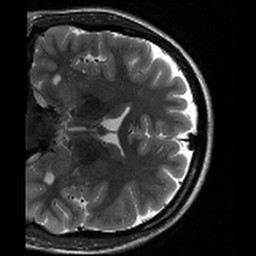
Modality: T2w
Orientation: coronal
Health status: healthy
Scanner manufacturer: siemens
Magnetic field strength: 3 T
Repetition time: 8.02 s
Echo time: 0.08 s